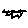
Label: zigzag